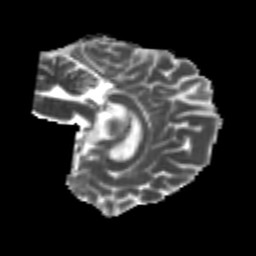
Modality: MD
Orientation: sagittal
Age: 24
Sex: male
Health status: healthy
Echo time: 0.074 s